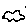
Label: cloud